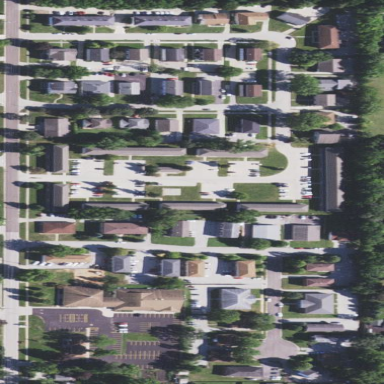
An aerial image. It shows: Apartment complex in residential neighborhood.